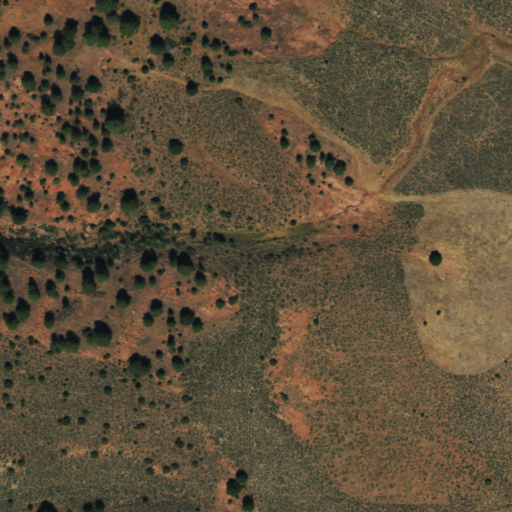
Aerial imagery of valley in Colorado named Deer Valley containing shrub, evergreen forest, and grassland